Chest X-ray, PA view. Patient: 49 years old, sex M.
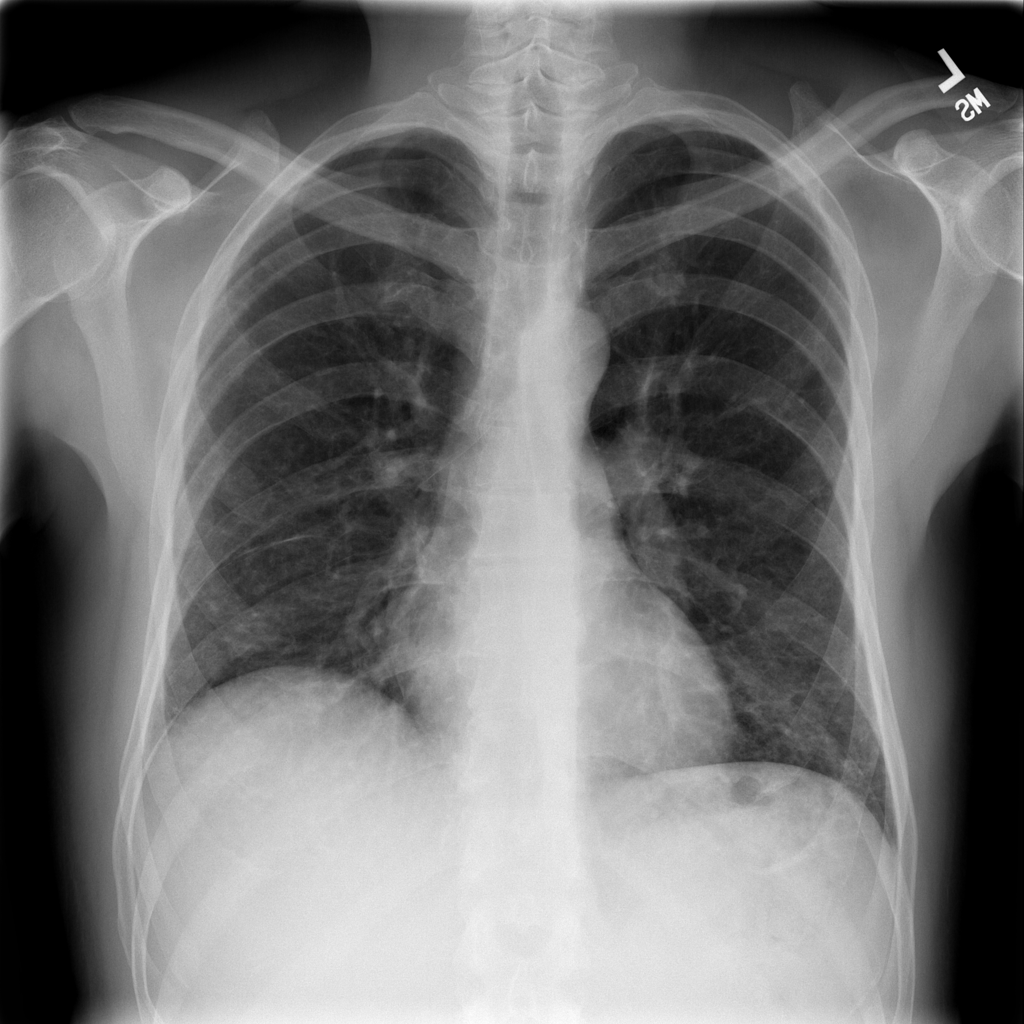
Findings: Infiltration